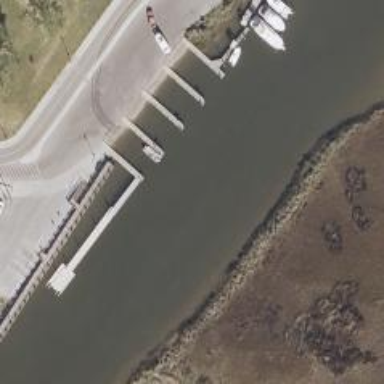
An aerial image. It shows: Man-made pier.